Question: Is it possible to adjust errorbars in ggplot2 so that they are plotted only in one direction (e.g. only upwards but not downwards)?
'''
df <- data.frame(trt = factor(c(1, 1, 2, 2)), resp = c(1, 5, 3, 4),
group = factor(c(1, 2, 1, 2)), se = c(0.1, 0.3, 0.3, 0.2))
df2 <- df[c(1,3), ]
limits <- aes(ymax = resp + se, ymin = resp - se)
dodge <- position_dodge(width = 0.9)
p <- ggplot(df, aes(fill = group, y = resp, x = trt))
p + geom_bar(position = dodge, stat = "identity") +
geom_errorbar(limits, position = dodge, width = 0.25)
'''

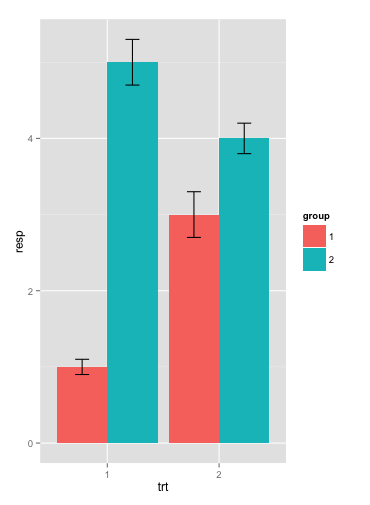
Answer: An easy work-around would be to plot the error bars first:
'''
p +
geom_errorbar(limits, position = dodge, width=0.25) +
geom_bar(position = dodge, stat = "identity")
'''